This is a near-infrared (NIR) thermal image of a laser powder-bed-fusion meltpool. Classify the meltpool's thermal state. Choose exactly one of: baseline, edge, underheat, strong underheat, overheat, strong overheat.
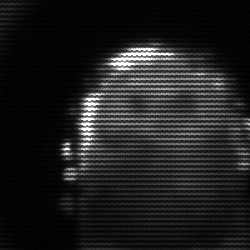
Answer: baseline